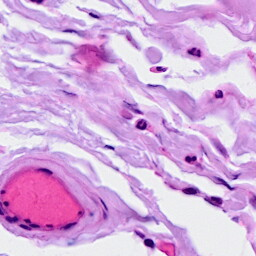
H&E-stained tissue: Breast